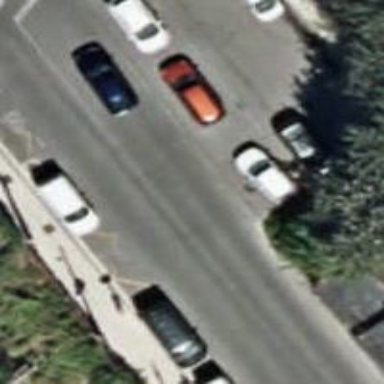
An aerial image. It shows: Residential road with concrete surface. There is parallel parking on the right side of the road.